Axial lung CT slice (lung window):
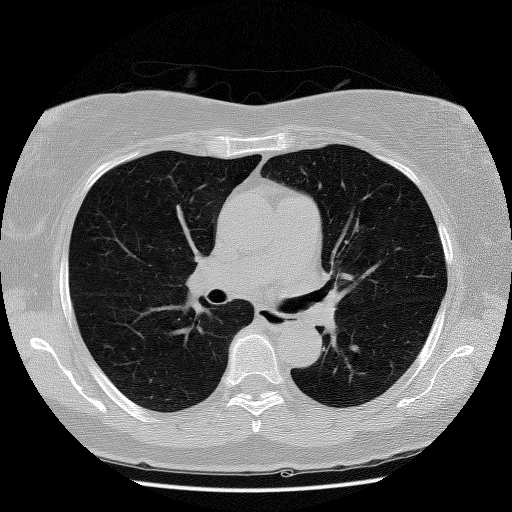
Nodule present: no